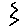
Label: zigzag